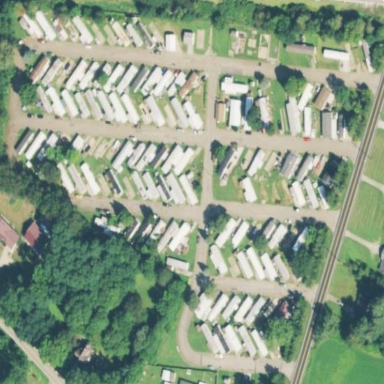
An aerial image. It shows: Trailer park.